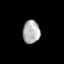
Tissue: skin
Cell type: Fibroblasts
Senescence score: 0.7073
Nuclear area (px): 391
Mean DAPI intensity: 174.171